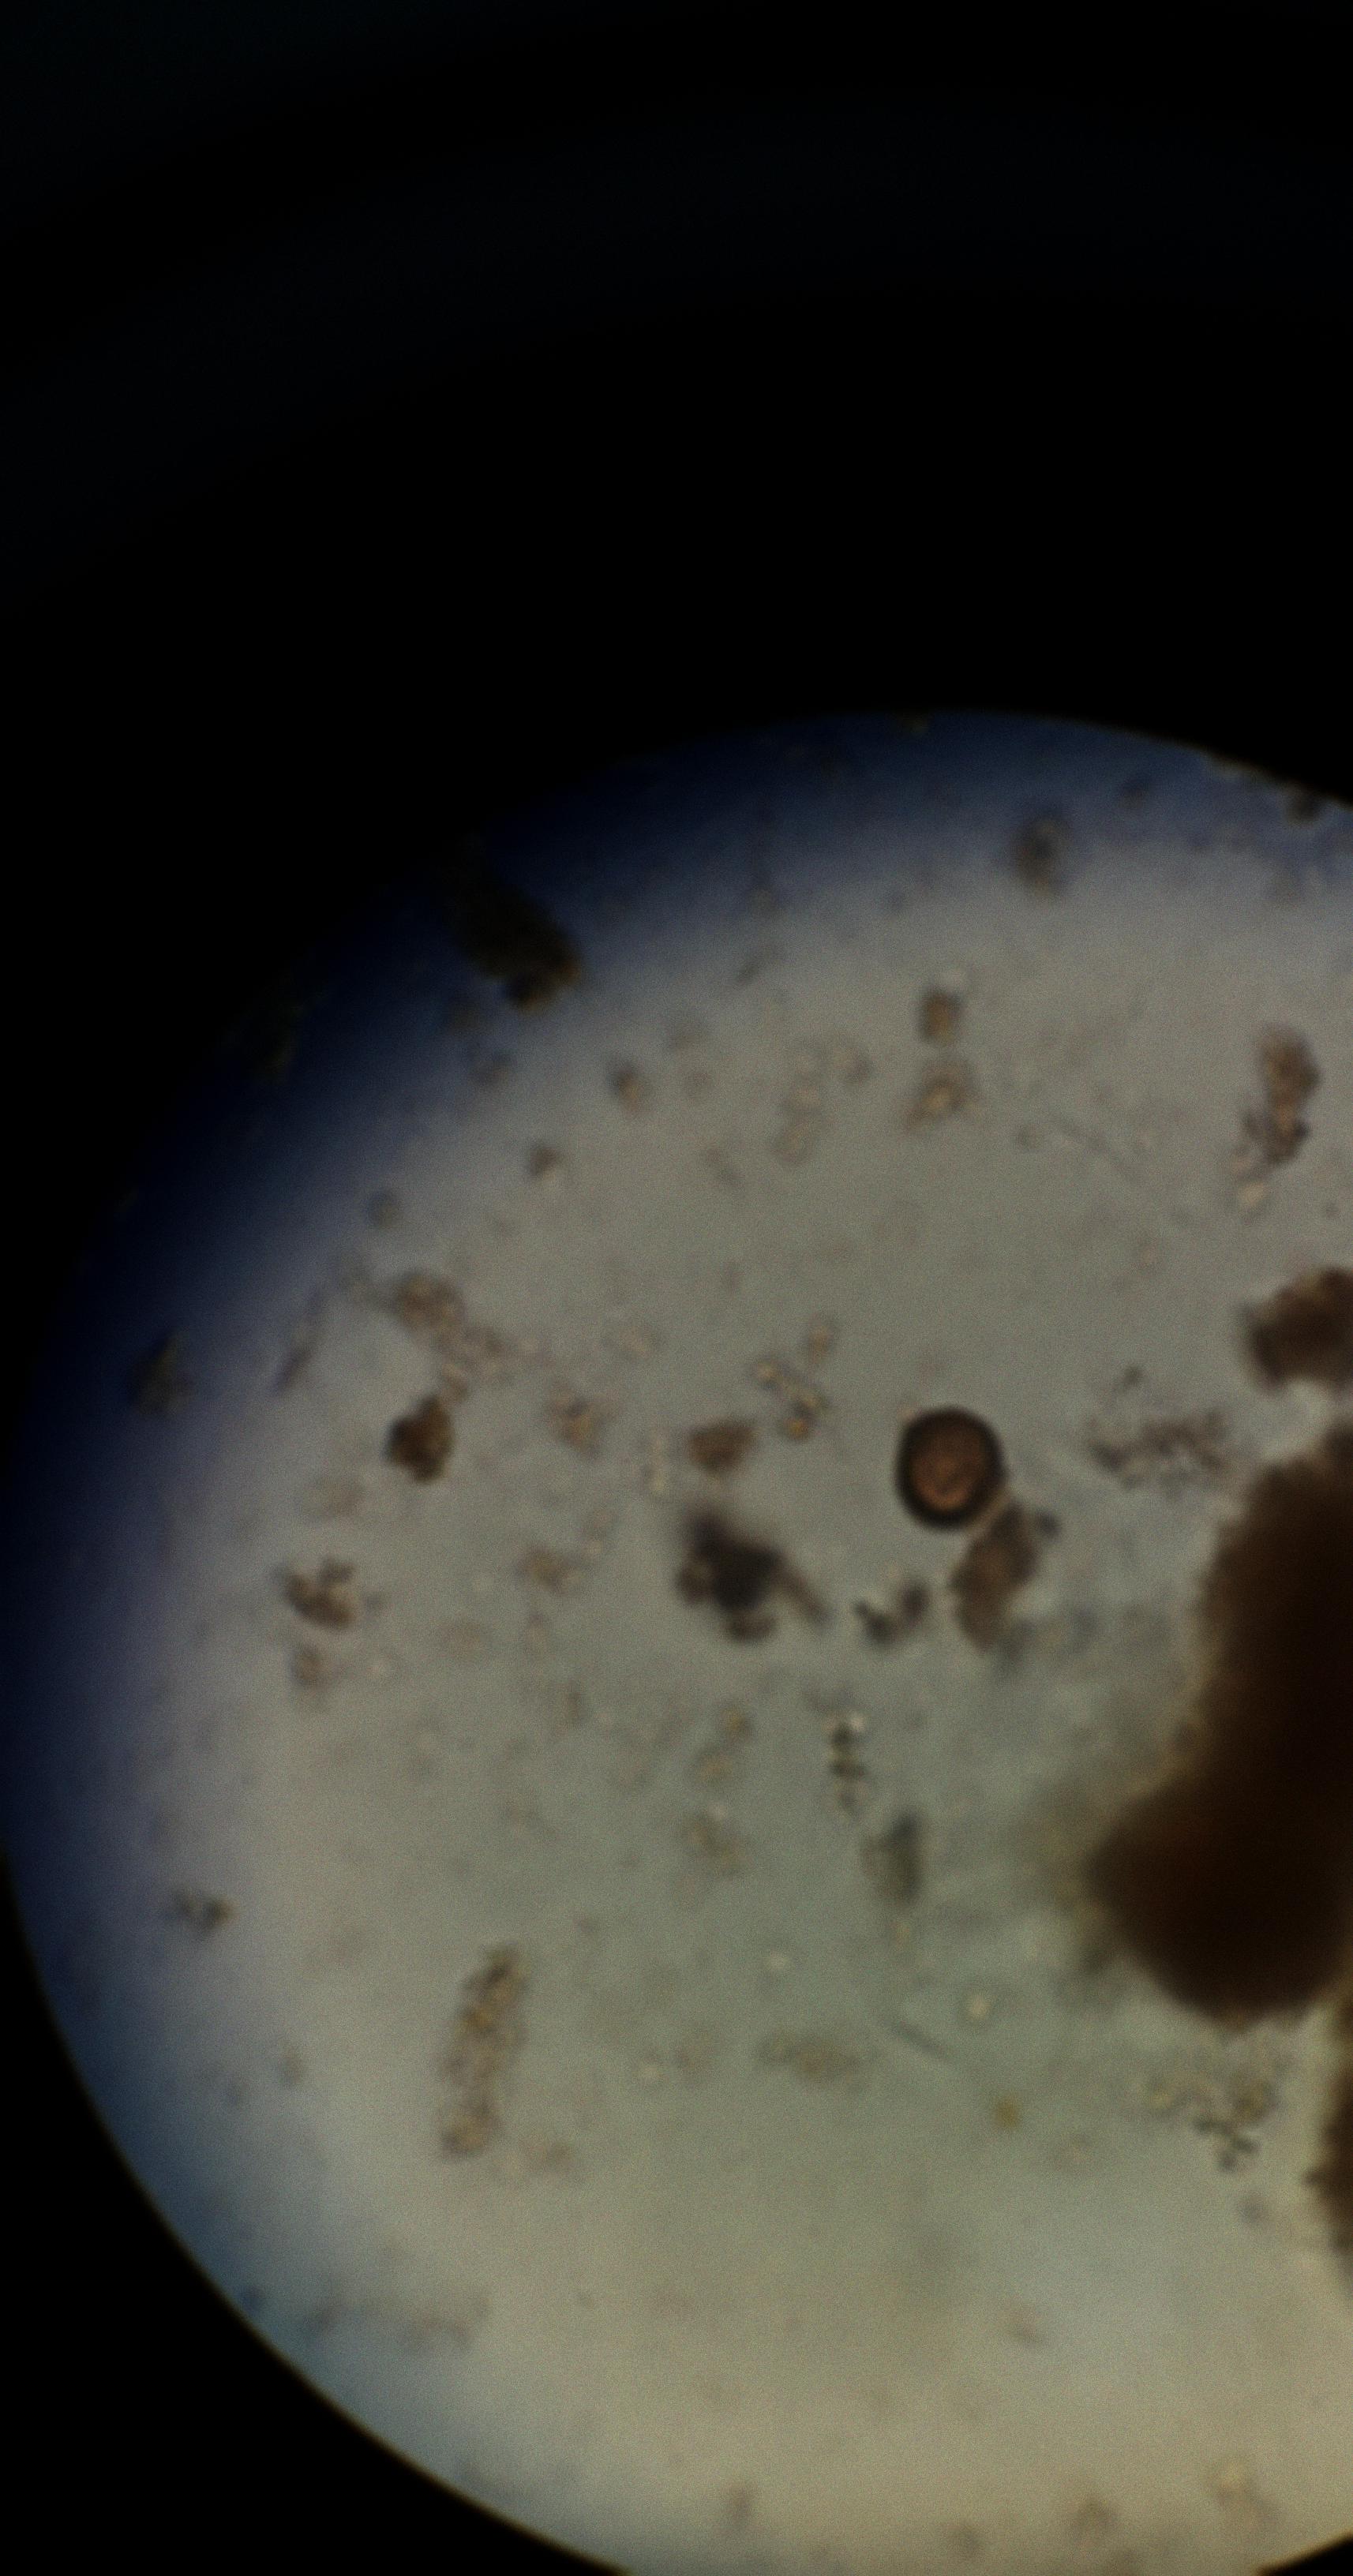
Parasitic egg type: Taenia spp. egg